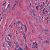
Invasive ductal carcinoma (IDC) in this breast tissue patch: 1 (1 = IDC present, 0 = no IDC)